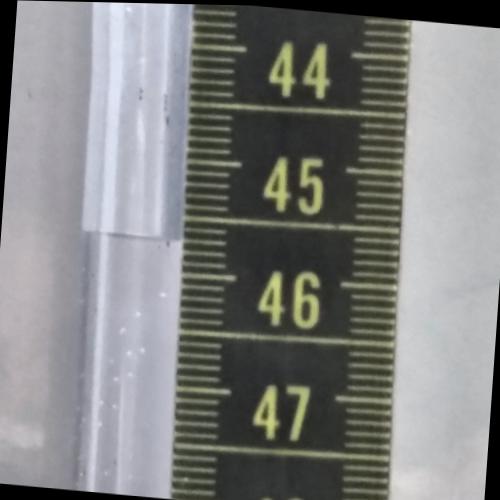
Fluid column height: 45.7 cm